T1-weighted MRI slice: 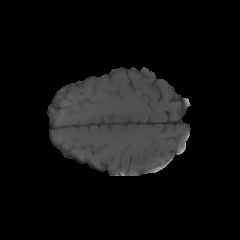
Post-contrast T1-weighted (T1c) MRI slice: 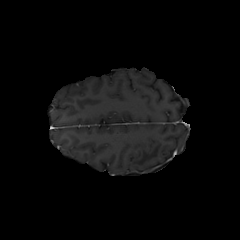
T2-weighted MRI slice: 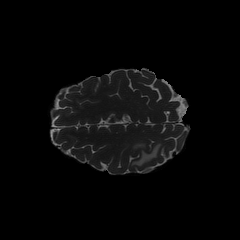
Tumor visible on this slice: yes